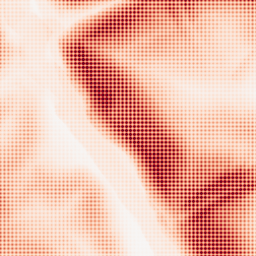
Category: morphological
Decomposition family: morphological_gradient
Decomposition parameters: size: 15
shape: diamond
Upsampling method: sinc_blackman
Upsampling parameters: scale: 4
kernel_size: 4
Upsampling scale: 4